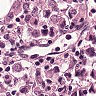
Metastatic tissue present: yes